This grayscale texture is a bearing vibration snapshot reshaped row-by-row into a square image. Determine the bearing's health state. Answer with exactly one of: normal, inner_race, outer_race, ball.
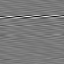
Answer: inner_race